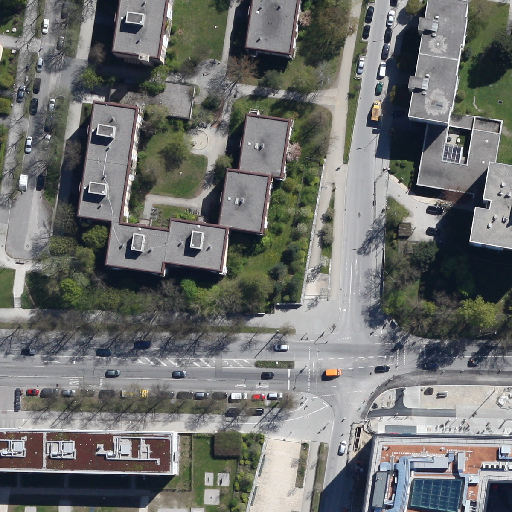
Referring expression: bikeway